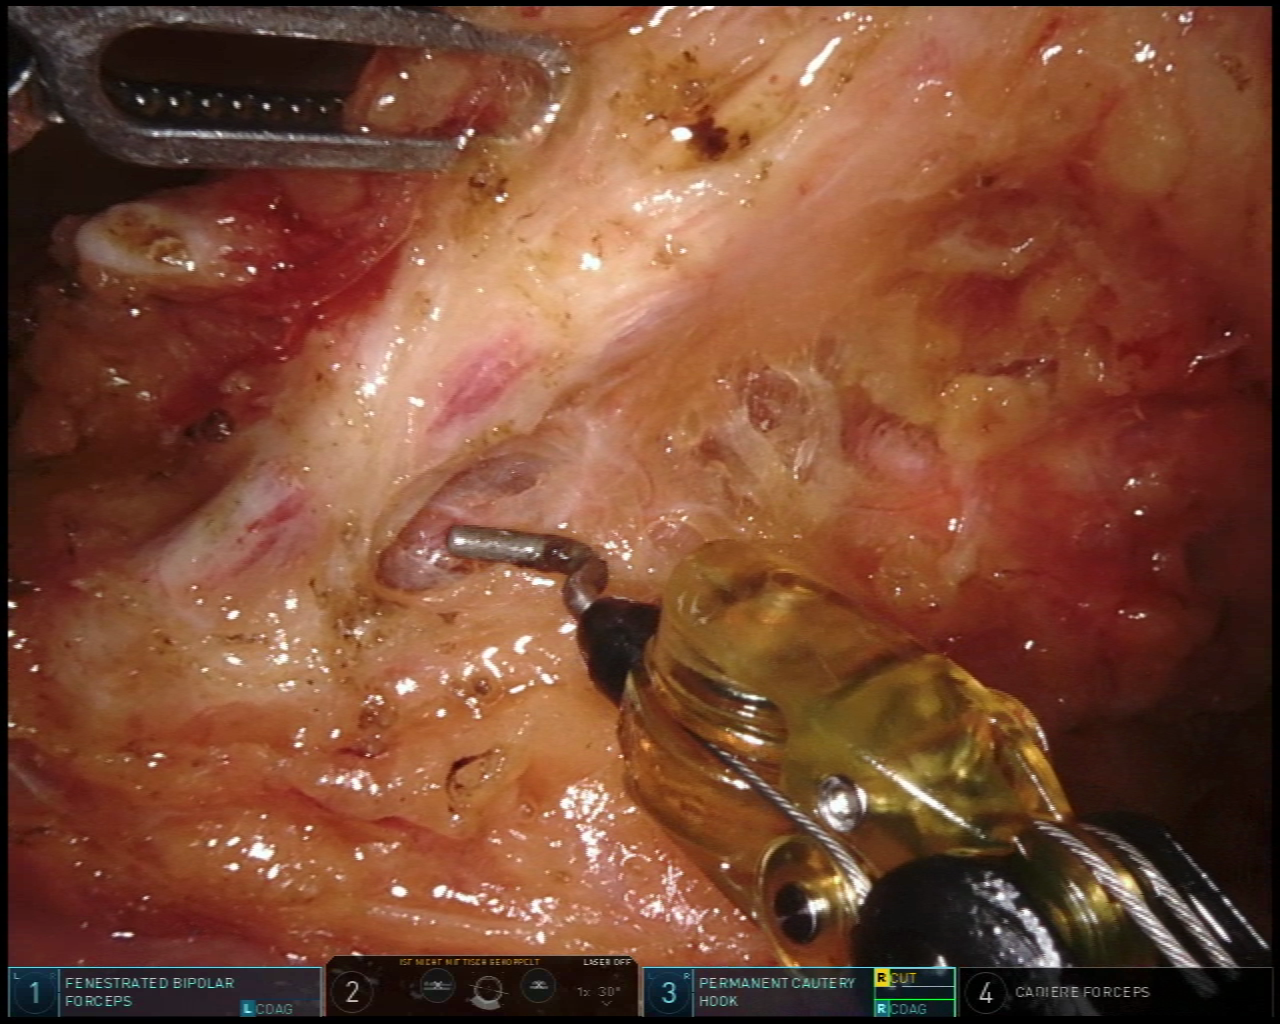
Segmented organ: inferior_mesenteric_artery
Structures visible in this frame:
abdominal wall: no
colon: no
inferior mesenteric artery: yes
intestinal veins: no
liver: no
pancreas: no
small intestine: yes
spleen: no
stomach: no
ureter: no
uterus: no
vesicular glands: no